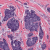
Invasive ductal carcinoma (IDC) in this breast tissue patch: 1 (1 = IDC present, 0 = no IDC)